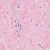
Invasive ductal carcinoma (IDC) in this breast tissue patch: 0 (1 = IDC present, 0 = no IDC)